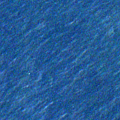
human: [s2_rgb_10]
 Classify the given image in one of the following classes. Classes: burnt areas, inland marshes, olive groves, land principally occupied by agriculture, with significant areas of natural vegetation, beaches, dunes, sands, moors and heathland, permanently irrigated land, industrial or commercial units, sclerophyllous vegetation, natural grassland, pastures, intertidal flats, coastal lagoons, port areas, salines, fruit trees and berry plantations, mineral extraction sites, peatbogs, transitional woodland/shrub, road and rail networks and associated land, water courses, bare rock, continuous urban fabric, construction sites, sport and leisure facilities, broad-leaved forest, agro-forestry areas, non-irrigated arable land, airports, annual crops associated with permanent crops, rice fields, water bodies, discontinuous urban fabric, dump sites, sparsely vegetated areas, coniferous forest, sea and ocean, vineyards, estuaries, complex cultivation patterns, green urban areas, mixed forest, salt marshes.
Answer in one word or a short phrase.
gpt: sea and ocean